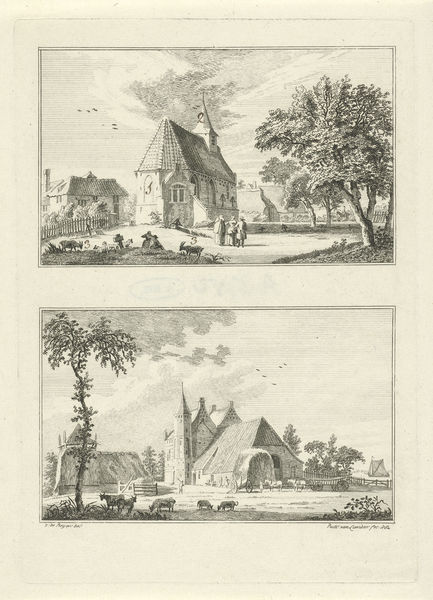
Titel: Kapel in Loo en het Huis Loowaerd
Künstler: Paulus van Liender
Standort: Amsterdam
Institution: Rijksmuseum
Schlagwörter: homme, village, maison, chien, gravure, arbre, ciel, paysage, cheval, clocher, campagne, architecture, dessin, toit, nuage, chapelle, eglise, arbres, chariot, oiseau, vache, deux, animaux, oiseaux, hommes, chiens, charette, moutons, vaches, abre, mouton, boeuf, charue, eglises, chevla, etampe, etampes, charu, animau